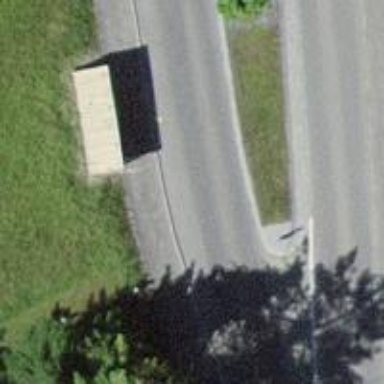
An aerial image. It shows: Secondary road with asphalt surface.